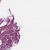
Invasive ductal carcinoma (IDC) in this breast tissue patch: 0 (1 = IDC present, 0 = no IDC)